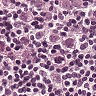
Metastatic tissue present: yes